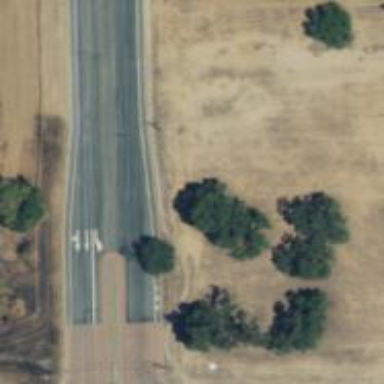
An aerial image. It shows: Asphalt road classified as tertiary.